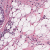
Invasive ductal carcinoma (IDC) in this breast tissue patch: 0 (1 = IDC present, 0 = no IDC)